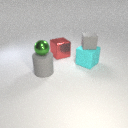
large red metal cube behind large gray rubber cylinder